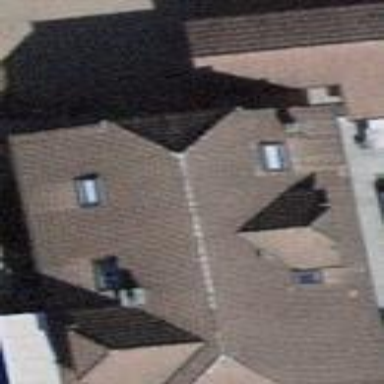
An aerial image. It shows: Building with tile roof.